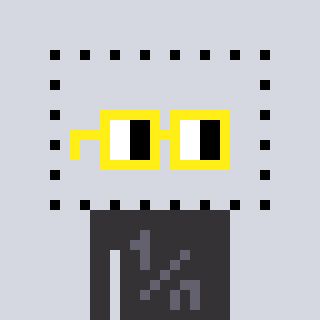
a pixel art character with square yellow glasses, a void-shaped head and a grayscale-colored body on a cool background